Question: The picture shows the balloon popping problem. You need to pop all the balloons in a certain order. The reward for a popped balloon is the product of itself and the values on the left and right balloons. If there is no balloon on the left or right, multiply the value of the balloon on the left or right by 1. You need only find the total maximum reward. Give me the number.
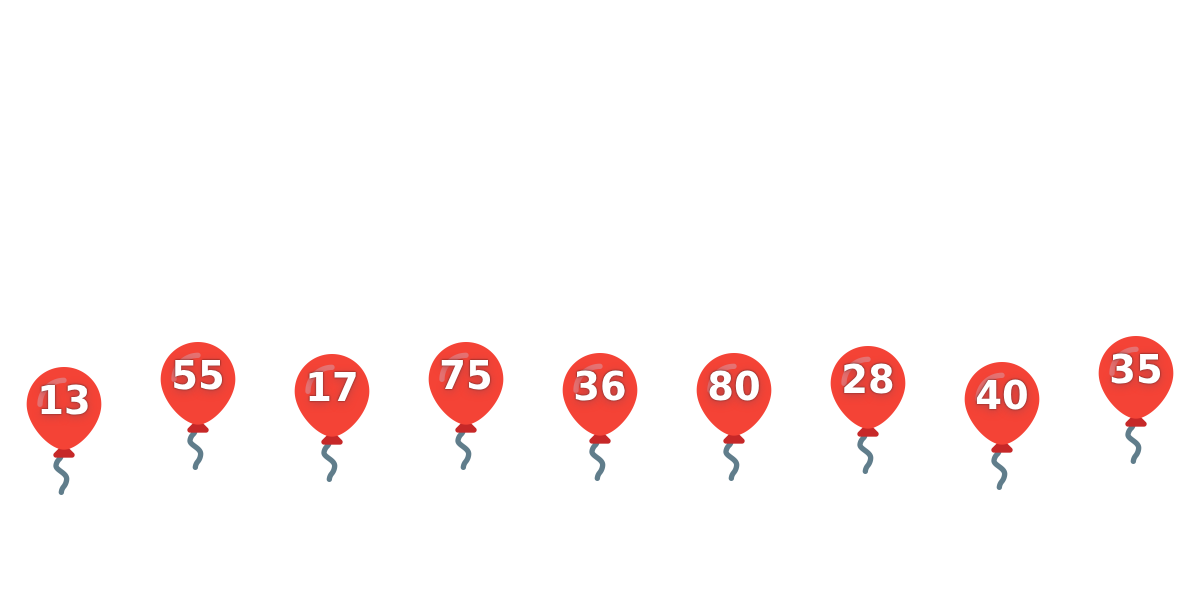
Answer: 997240